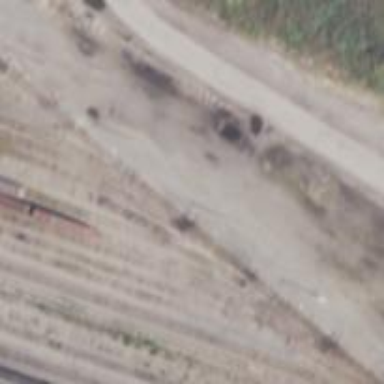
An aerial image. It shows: Railway yard used for servicing trains.